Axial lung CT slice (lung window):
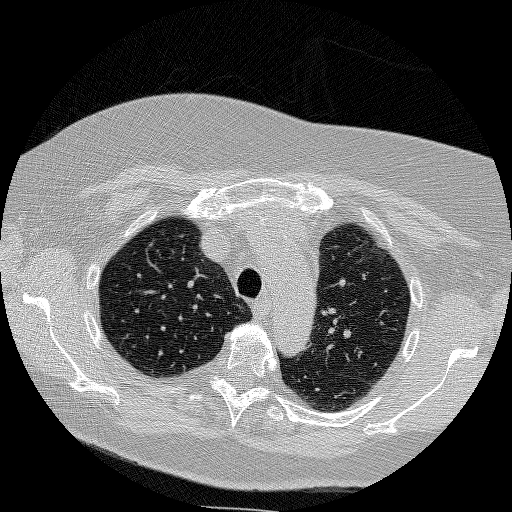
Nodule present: no